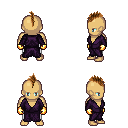
a pixel art fantasy rpg character, male body template, human, tanned skin, purple robe, white pants, brown mohawk hairstyle, gold gloves, four views (front, back, left, right), 2x2 character sprite sheet, small pixel art, hard edges, no anti-aliasing